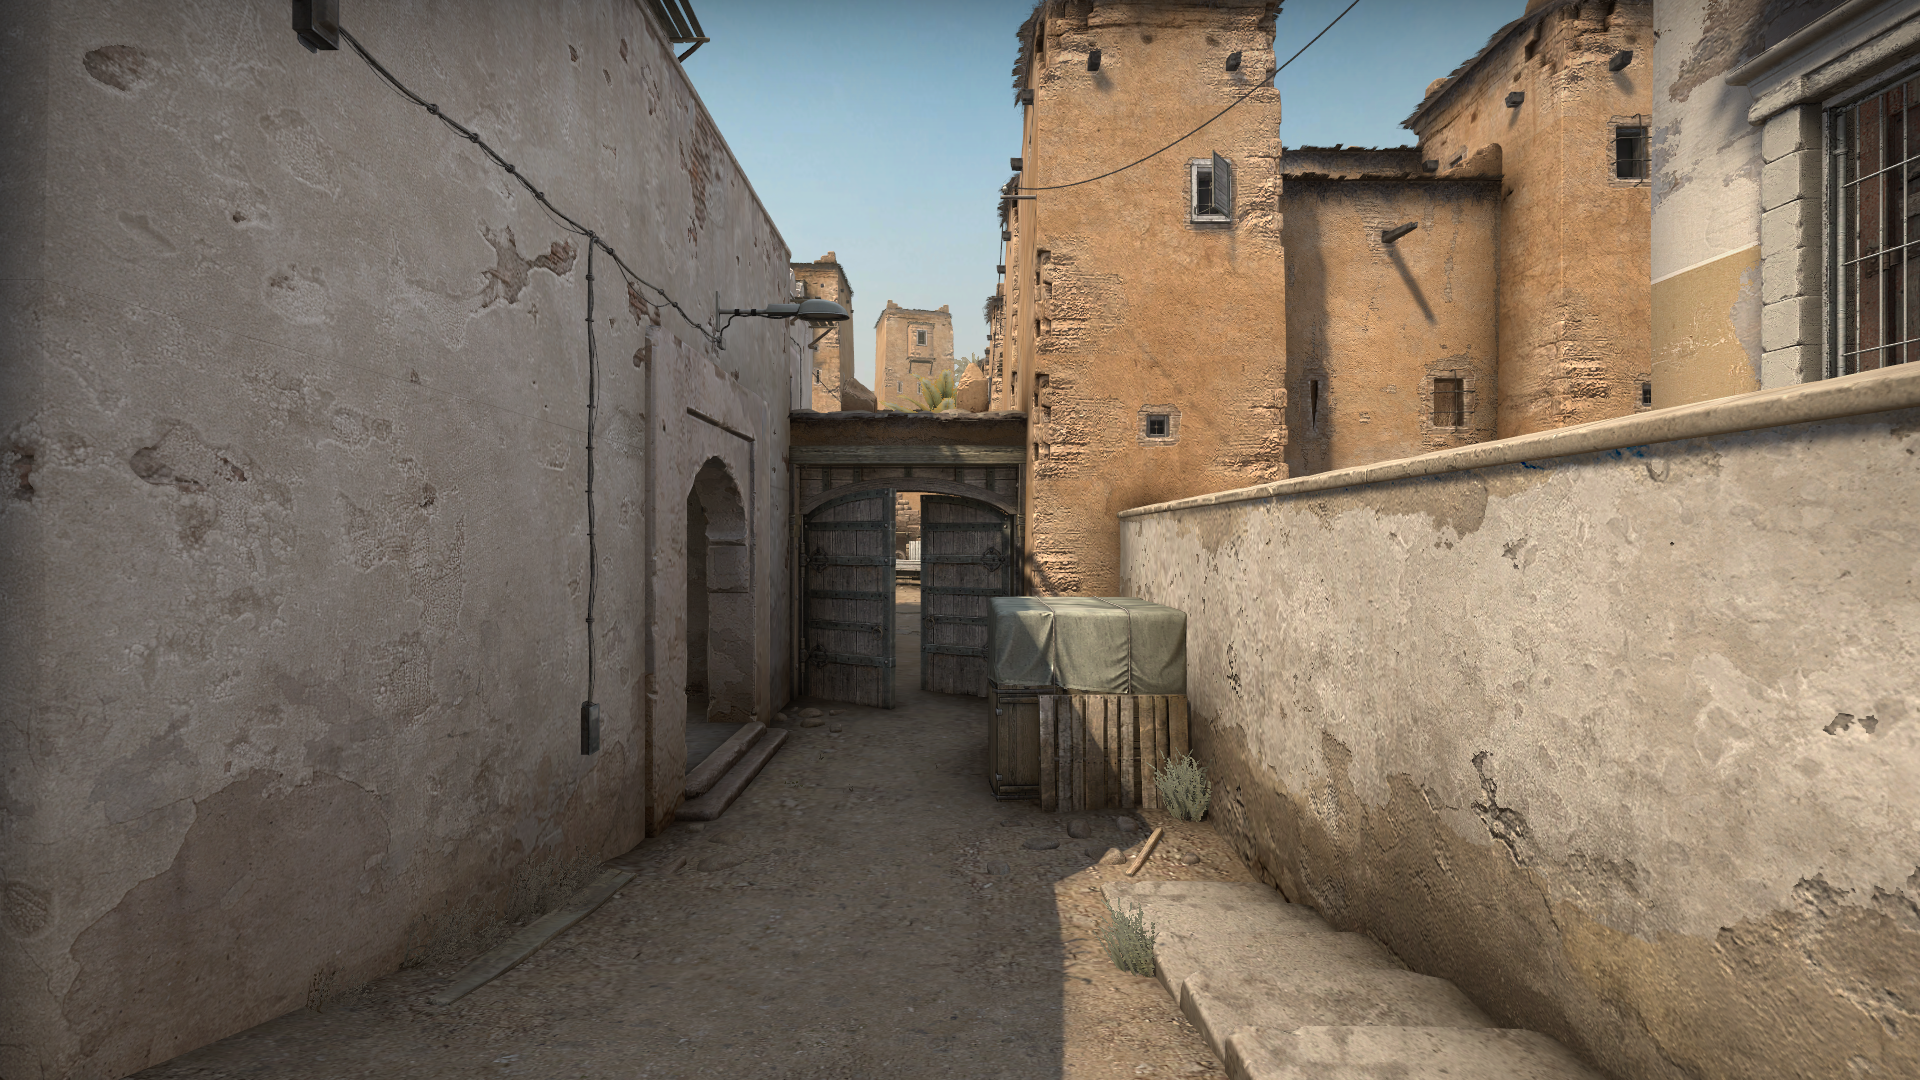
Map: de_dust2